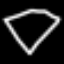
Label: diamond